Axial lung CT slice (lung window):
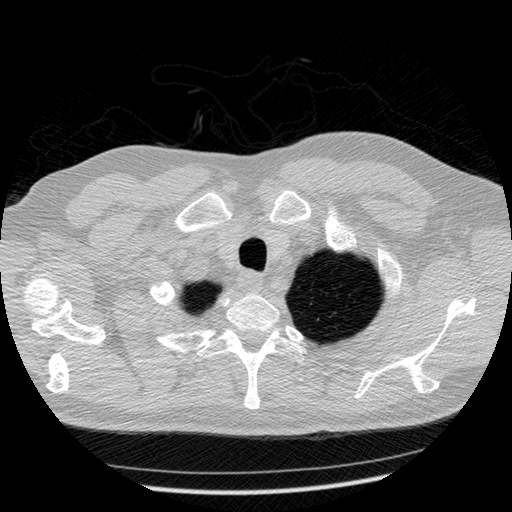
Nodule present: no